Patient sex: M
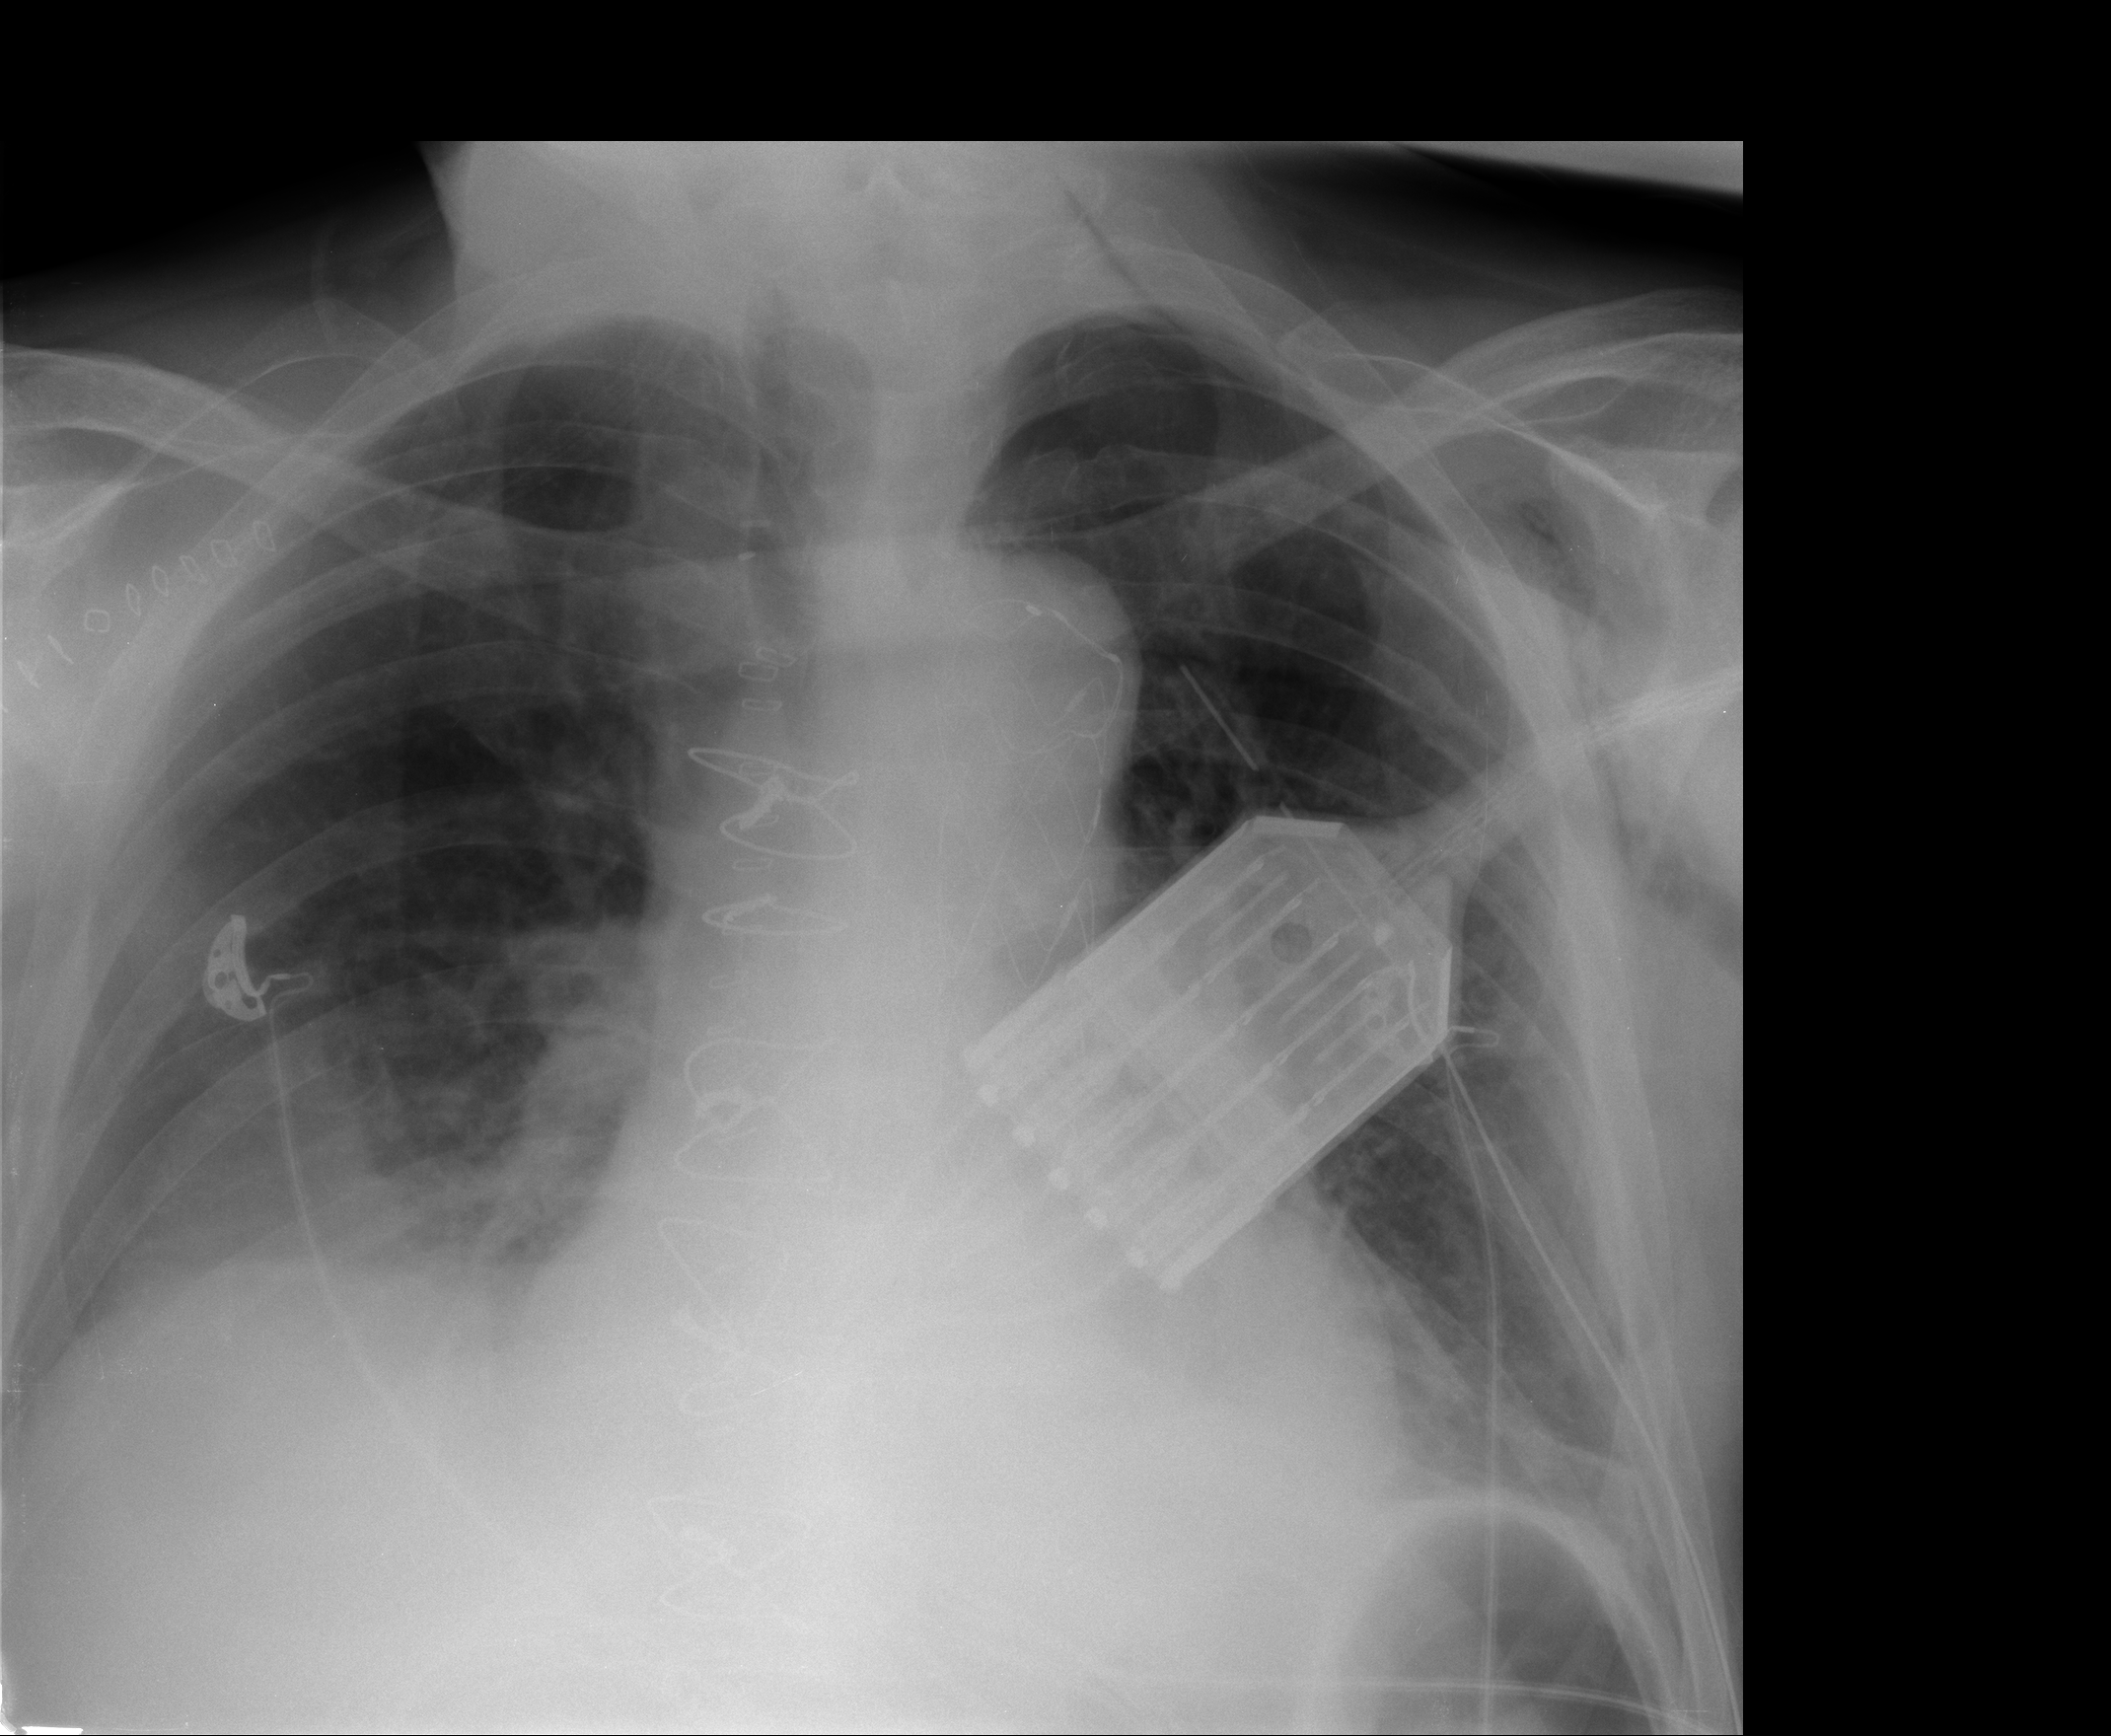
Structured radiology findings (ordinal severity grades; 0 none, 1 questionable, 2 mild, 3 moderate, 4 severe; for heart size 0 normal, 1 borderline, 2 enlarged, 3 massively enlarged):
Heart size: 0
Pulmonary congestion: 1
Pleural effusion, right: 2
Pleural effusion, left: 1
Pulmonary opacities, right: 0
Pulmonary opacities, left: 0
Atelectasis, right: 2
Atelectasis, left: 2